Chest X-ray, AP view. Patient: 66 years old, sex F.
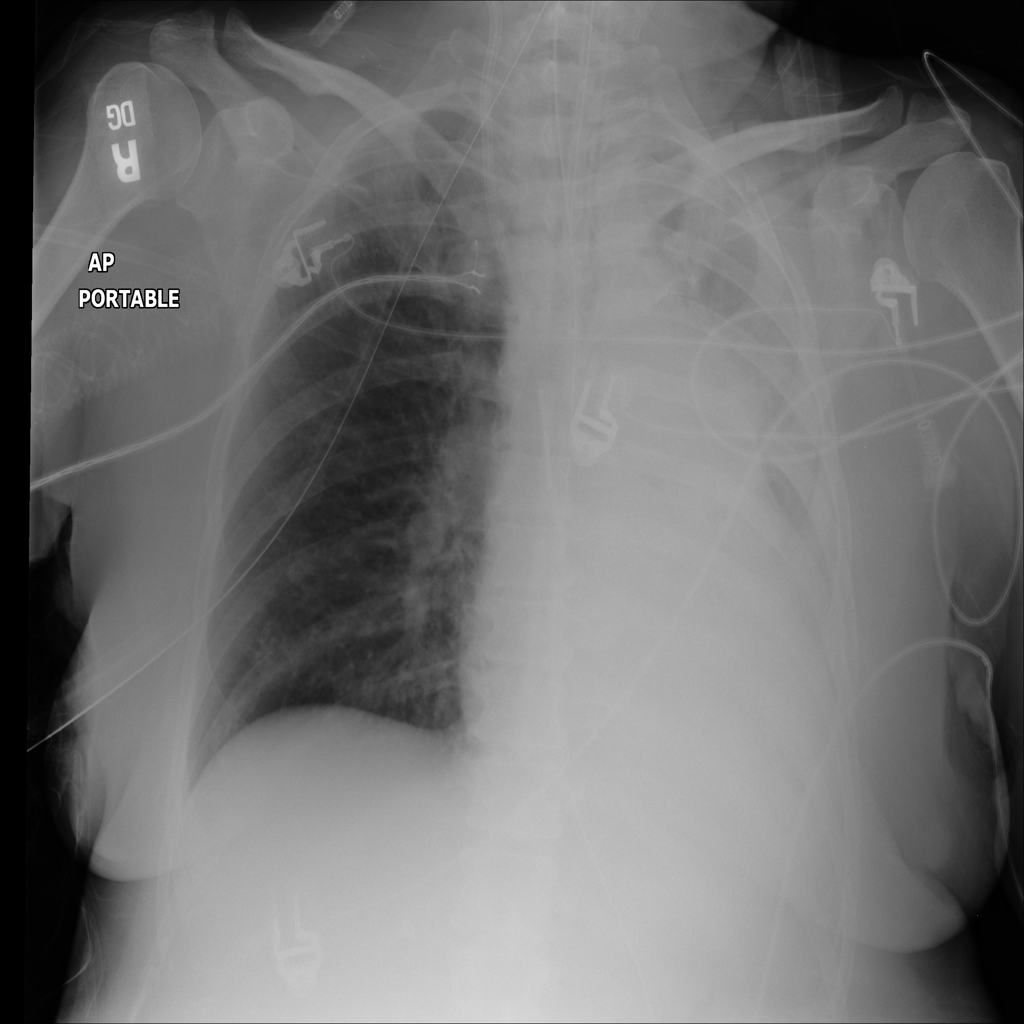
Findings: No Finding